Question: I'm curious if anyone knows of a way to easily get a double border effect in WPF similar to what you see in the selected items in Windows Explorer in Windows 7.

If you look closely, you'll notice that the selected item has a dark border, a lighter, inner-border, and then a gradient background.
Currently, I'm using two borders around an object any time I want to achieve this effect. Doing it that way is ugly syntactically and really muddies my view xaml. Being a web developer at heart I'd like to separate the xaml structure from the style as much as possible. So, I've started putting this into Styles and Content Templates in order to pull it out of my view xaml.
However, I'm curious if there may be a better way to go about this.
I played around for a while using a VisualBrush as a background to try to get the effect. However, I want to be able to apply the background to elements that can be any size and the way the VisualBrush stretched the visual to fit the element background didn't work the way I wanted it to. Essentially, I'd really just like it to stretch the visual the way the WPF layout system would do it.
Any ideas would be greatly appreciated.
--
Dusty
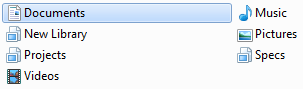
Answer: A VisualBrush is probably not what you want to do in this scenario, as it's pretty heavy.
You can solve the problem with some Xaml without nesting borders.
For example,
'''
<Border BorderBrush="#FF00B5C5" BorderThickness="1" CornerRadius="2" Background="White">
<Grid Background="#FF00B5C5" Margin="1">
<Rectangle Fill="#FFA2F2FE" />
<TextBlock Text="This is some text" VerticalAlignment="Center"/>
</Grid>
</Border>
'''
You can, of course, tweak the properties to get the look you need.
EDIT: If you want to create a style, so you can reskin the look-and-feel, you can do something like this:
'''
<Window.Resources>
<Style x:Key="BorderedTextBlock" TargetType="ContentControl">
<Setter Property="ContentTemplate">
<Setter.Value>
<DataTemplate>
<Border BorderBrush="#FF00B5C5" BorderThickness="1" CornerRadius="2" Background="White">
<Grid Background="#FF00B5C5" Margin="1">
<Rectangle Fill="#FFA2F2FE" />
<TextBlock Text="{Binding}" VerticalAlignment="Center"/>
</Grid>
</Border>
</DataTemplate>
</Setter.Value>
</Setter>
</Style>
</Window.Resources>
<Grid x:Name="LayoutRoot">
<ContentControl Style="{StaticResource BorderedTextBlock}" Content="This is some text" Width="200" Height="24"/>
</Grid>
'''
Additionally, turn this into a custom control with all the styling and theming parameters that you need.
Hope that helps,
Sergio